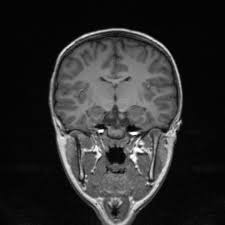
Label: notumor